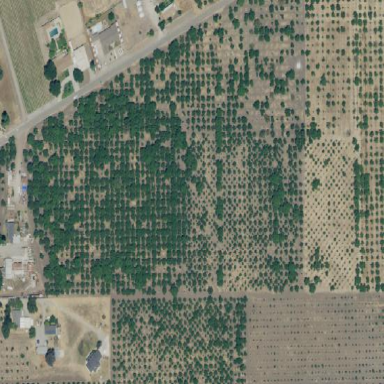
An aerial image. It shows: Orchard.